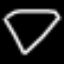
Label: diamond